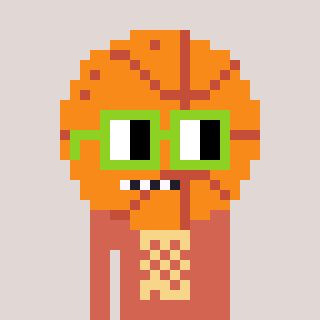
a pixel art character with square light green glasses, a basketball-shaped head and a peachy-colored body on a warm background